Question: I am using the following code from AWS documentation:
<URL>
And i have used the following jars :

And i am getting the following error :
> Exception in thread "main" java.lang.NoClassDefFoundError: org/apache/commons/logging/LogFactory
at com.amazonaws.AmazonWebServiceClient.(AmazonWebServiceClient.java:58)
at UploadObject.main(UploadObject.java:17)
Caused by: java.lang.ClassNotFoundException: org.apache.commons.logging.LogFactory
at java.net.URLClassLoader$1.run(Unknown Source)
at java.net.URLClassLoader$1.run(Unknown Source)
at java.security.AccessController.doPrivileged(Native Method)
at java.net.URLClassLoader.findClass(Unknown Source)
at java.lang.ClassLoader.loadClass(Unknown Source)
at sun.misc.Launcher$AppClassLoader.loadClass(Unknown Source)
at java.lang.ClassLoader.loadClass(Unknown Source)
... 2 more
Any help would be appreciated for the same. I have tried adding the common logging jars but no luck.
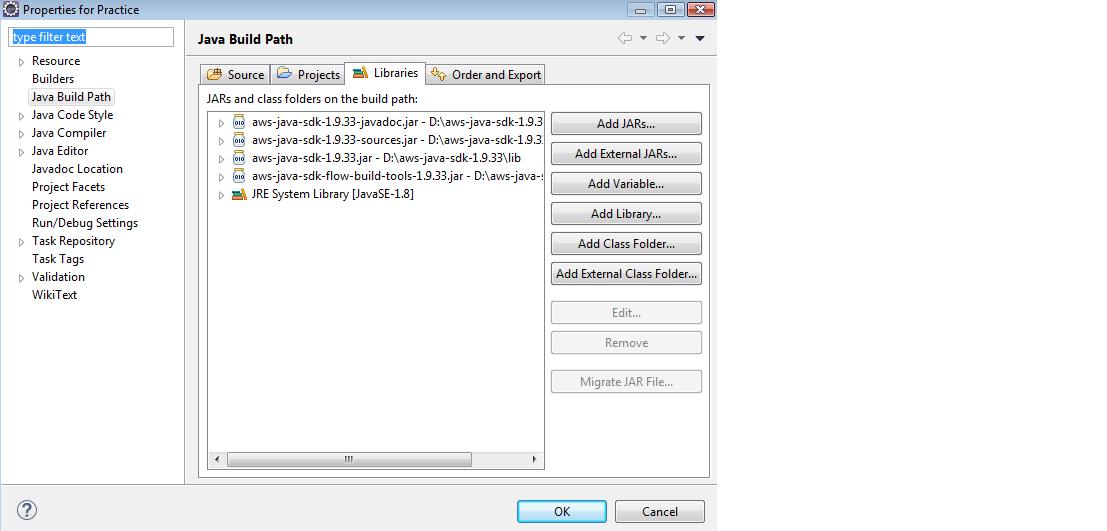
Answer: Hi there are quite a few third-party library's required for AWS to work. The ones below are the extras packaged with the SDK download. I seem to remember there being one missing though so let me know if this doesn't work and i'll check my dependencys.
All of these can be found in 'ws-java-sdk-1.9.1 hird-party'
> aspectj-1.6commons-codec-1.6commons-logging-1.1.3freemarker-2.3.1.8httpcomponents-client-4.3jackson-annotations-2.3.0jackson-core-2.3.2jackson-databind-2.3.2javax-mail-1.4.6joda-time-2.2spring-3.0